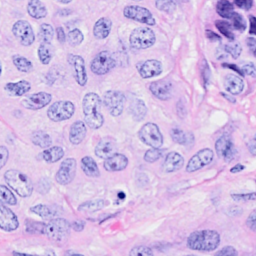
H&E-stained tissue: Breast